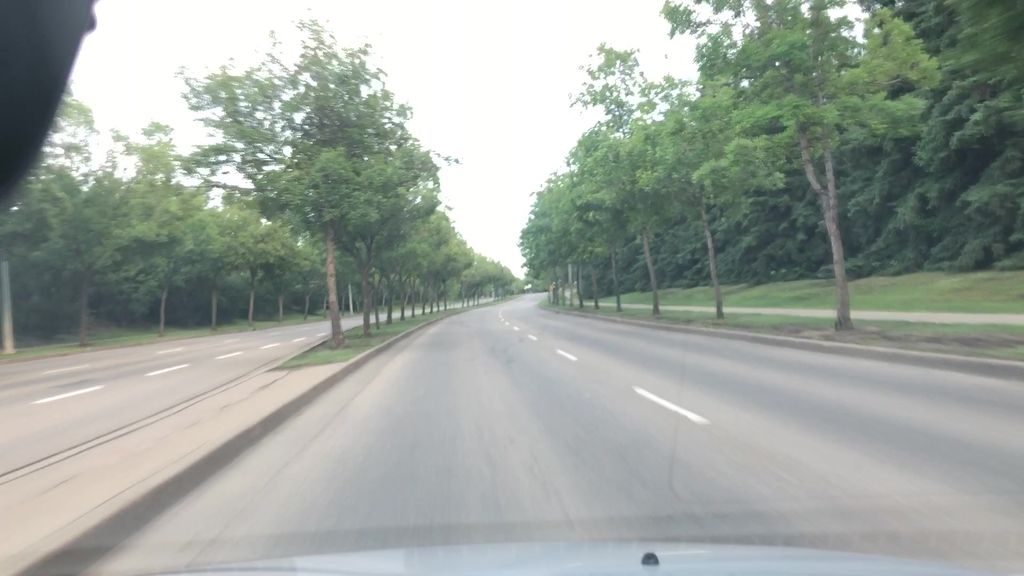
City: edmonton